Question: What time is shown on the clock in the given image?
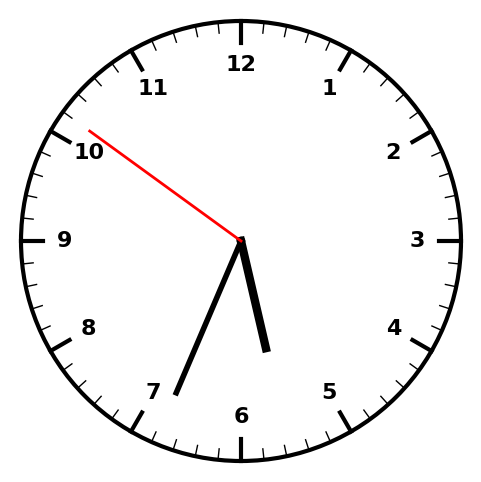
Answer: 05:33:51